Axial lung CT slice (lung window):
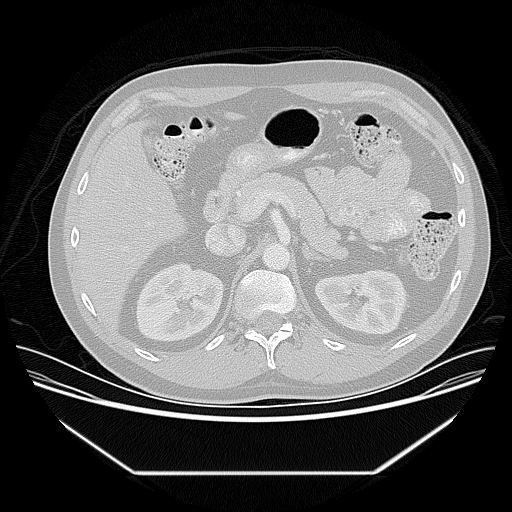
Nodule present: no